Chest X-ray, AP view. Patient: 34 years old, sex M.
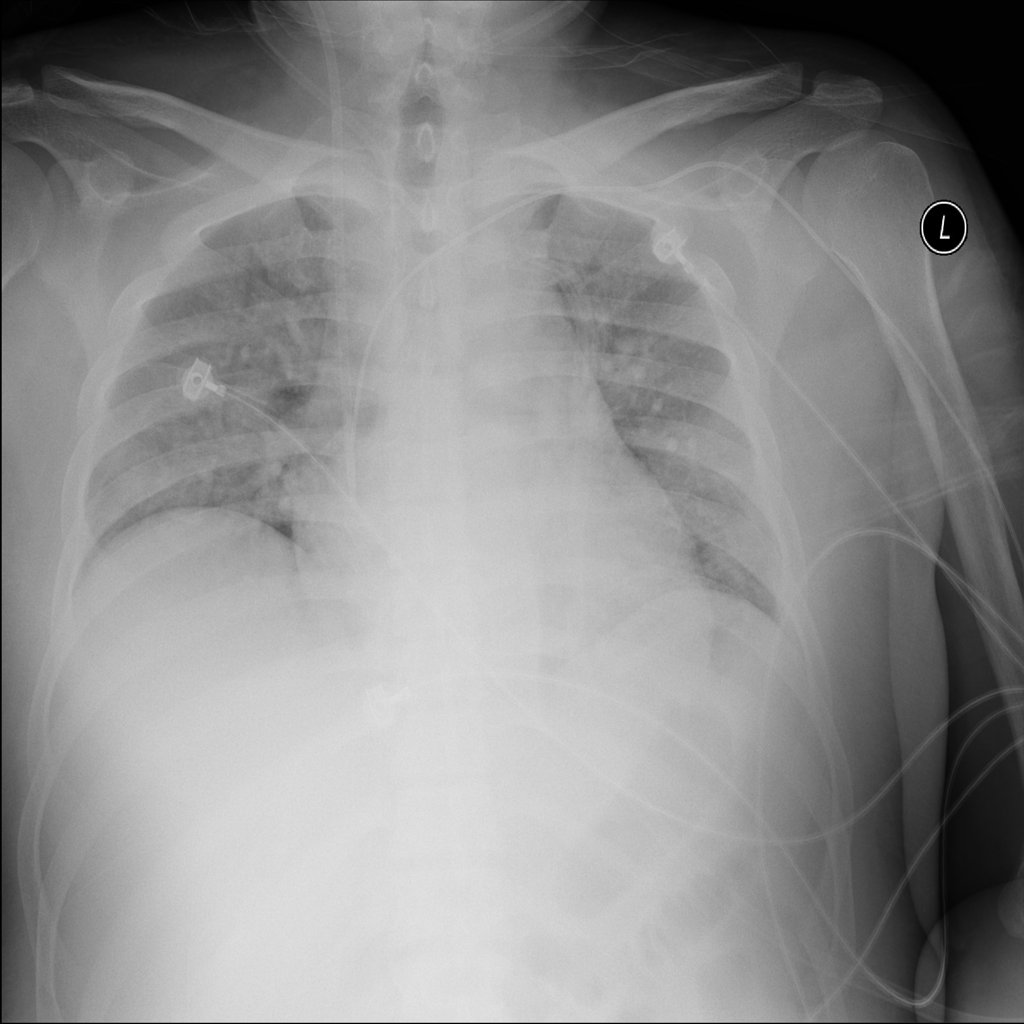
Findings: Atelectasis